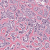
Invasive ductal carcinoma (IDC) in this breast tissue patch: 1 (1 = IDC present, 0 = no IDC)